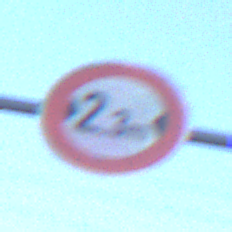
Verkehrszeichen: TatsaechlicheBreite2Komma3
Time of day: SunriseSunset
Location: Outdoor (RoadRail)
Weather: Clear
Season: NotSpecified
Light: Natural